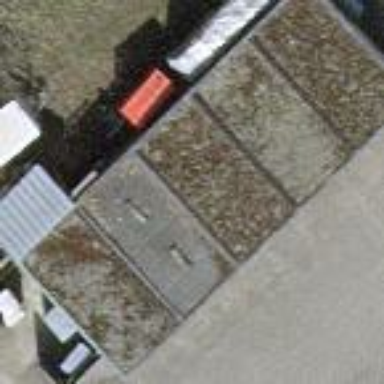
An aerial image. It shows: Group of garages.